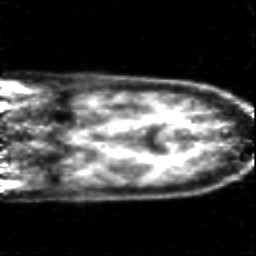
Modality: PET
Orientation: coronal
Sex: female
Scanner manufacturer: siemens